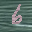
Label: 6